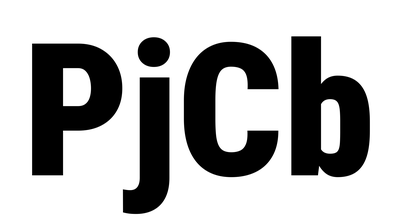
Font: Roboto_Condensed_Black